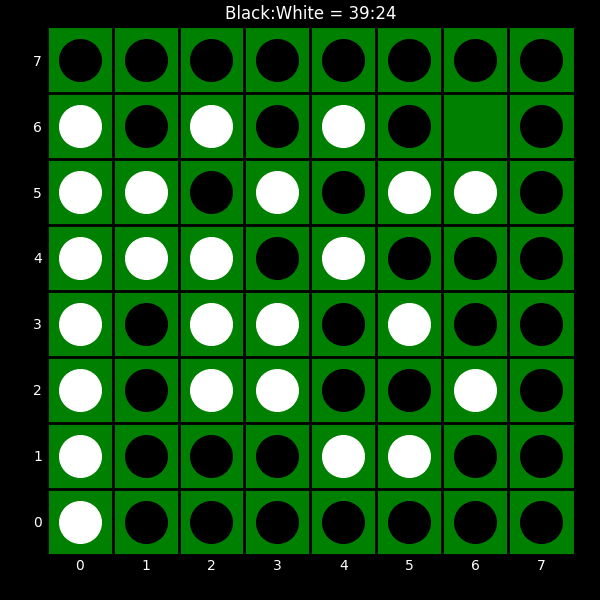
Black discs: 39
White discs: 24